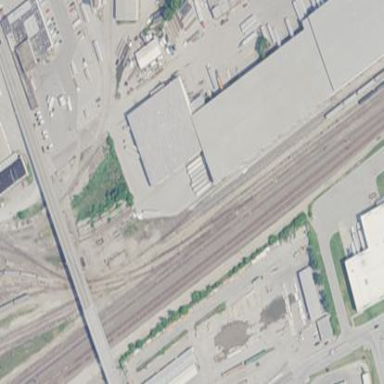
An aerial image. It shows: Yard area used for servicing within railway landuse.